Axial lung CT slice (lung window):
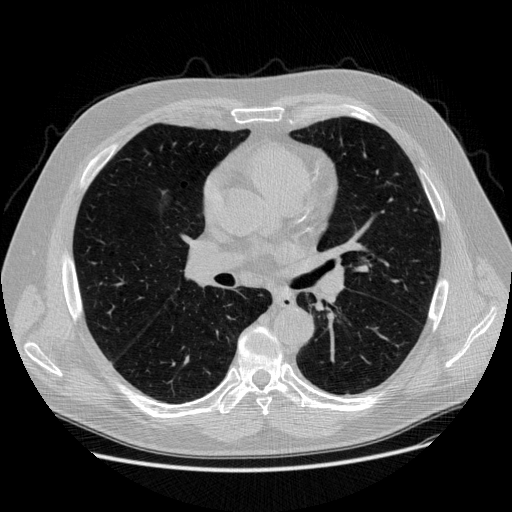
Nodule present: no